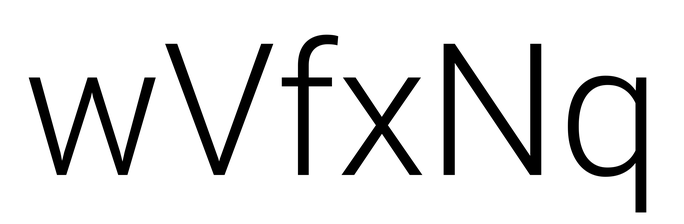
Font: Roboto_Light